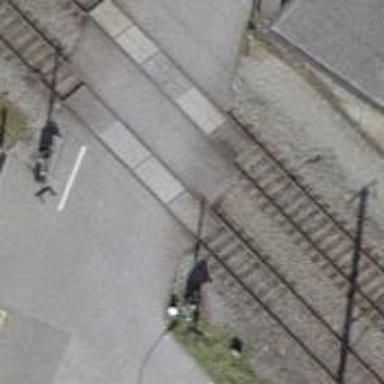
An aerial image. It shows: Railway level crossing.